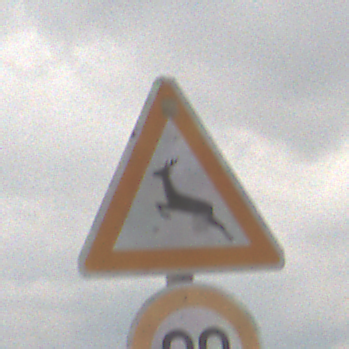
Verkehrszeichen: WildwechselRechts
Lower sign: Geschwindigkeit90
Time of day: MorningAfternoon
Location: Outdoor (Nature)
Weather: Overcast
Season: NotSpecified
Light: Natural